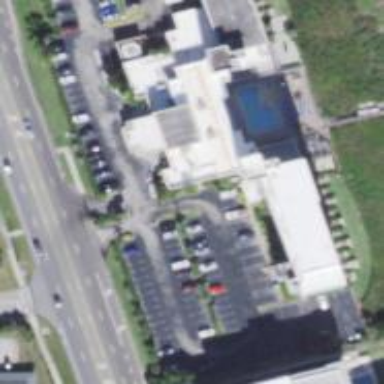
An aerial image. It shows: Hotel building.